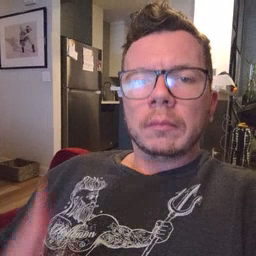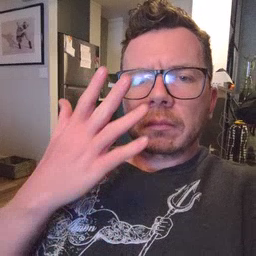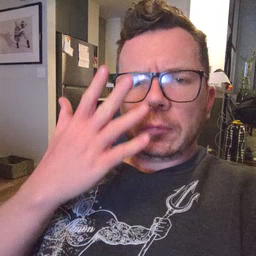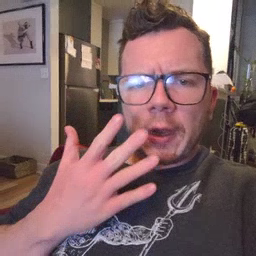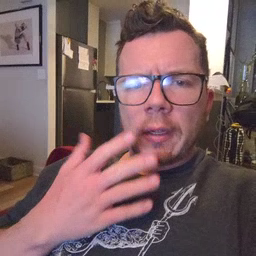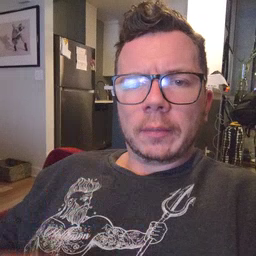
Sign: sad